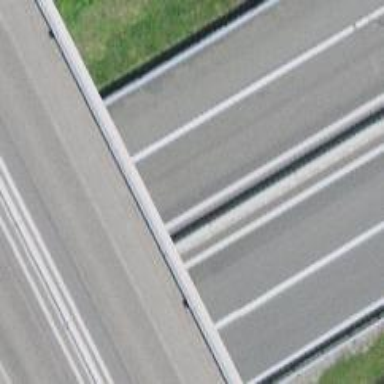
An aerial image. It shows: Asphalt road classified as trunk highway.